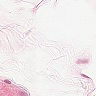
Metastatic tissue present: no